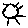
Label: sun